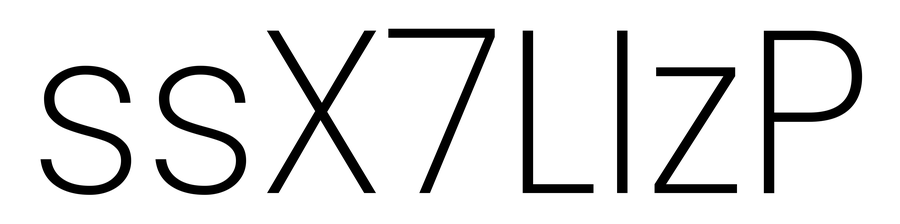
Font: Poppins-ExtraLight